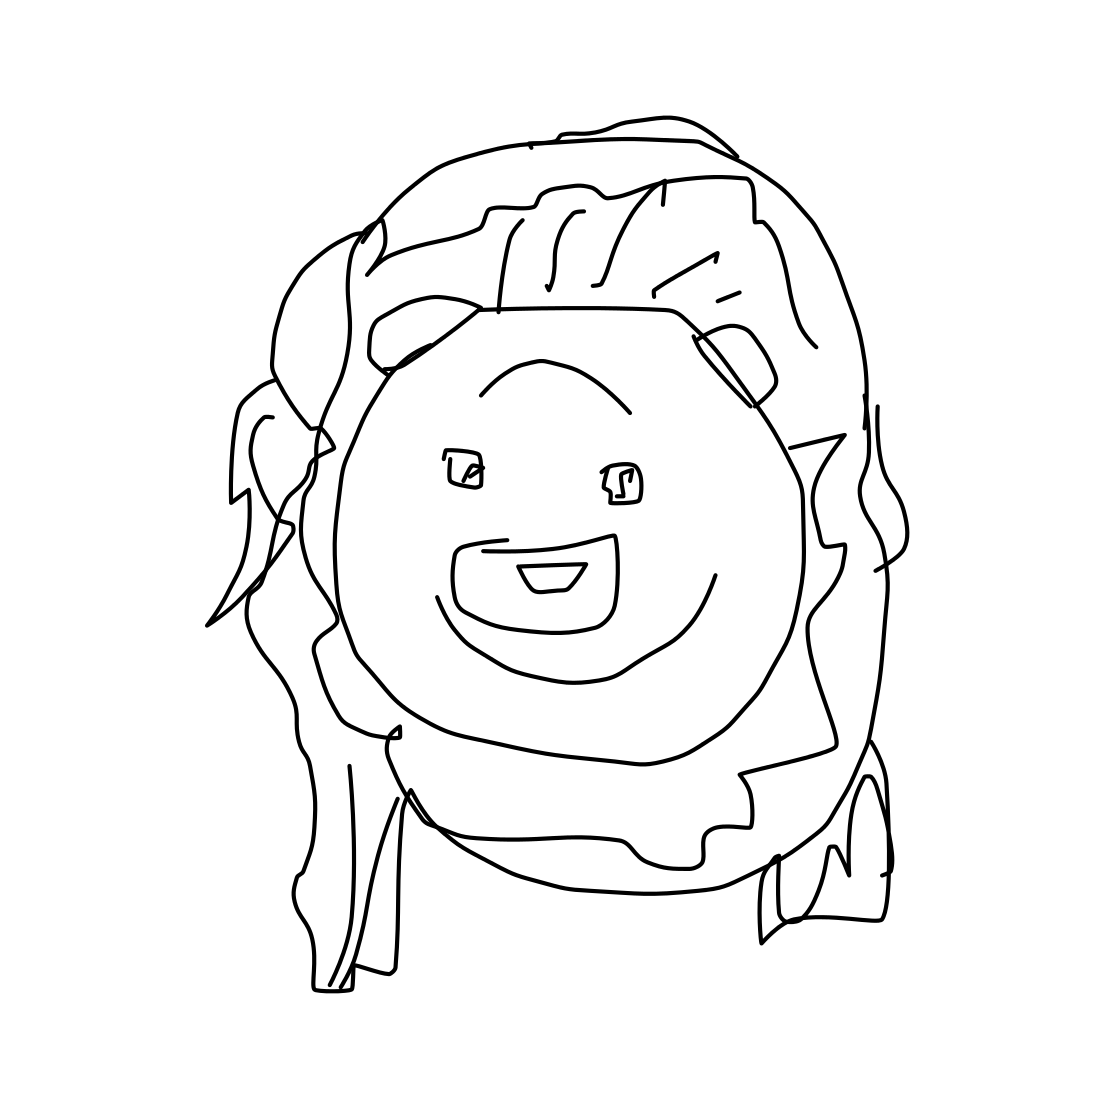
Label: panda